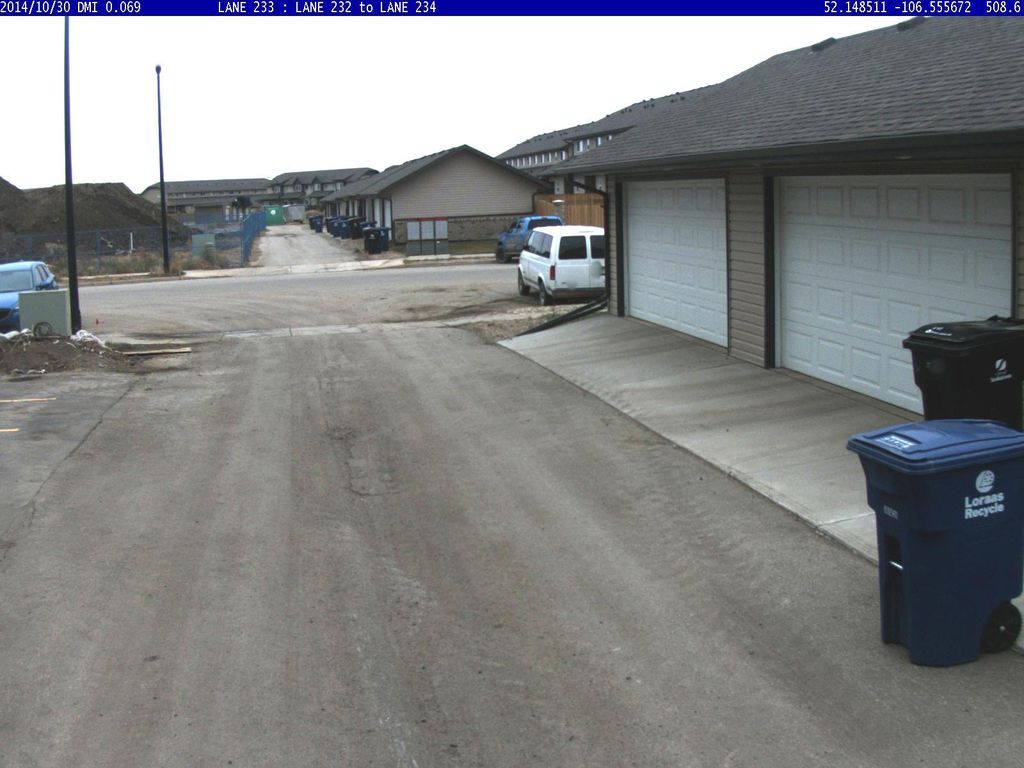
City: saskatoon